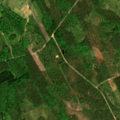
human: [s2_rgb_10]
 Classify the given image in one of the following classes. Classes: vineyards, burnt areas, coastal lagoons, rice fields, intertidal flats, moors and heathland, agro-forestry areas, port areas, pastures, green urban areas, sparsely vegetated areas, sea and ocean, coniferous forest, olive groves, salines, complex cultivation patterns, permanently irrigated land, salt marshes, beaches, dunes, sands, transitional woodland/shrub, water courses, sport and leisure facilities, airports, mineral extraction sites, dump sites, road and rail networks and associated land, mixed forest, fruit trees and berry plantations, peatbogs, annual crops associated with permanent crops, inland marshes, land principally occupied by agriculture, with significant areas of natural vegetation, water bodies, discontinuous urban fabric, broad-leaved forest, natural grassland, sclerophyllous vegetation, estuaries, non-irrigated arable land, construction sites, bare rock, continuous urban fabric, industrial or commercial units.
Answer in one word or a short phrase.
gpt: coniferous forest, mixed forest, transitional woodland/shrub